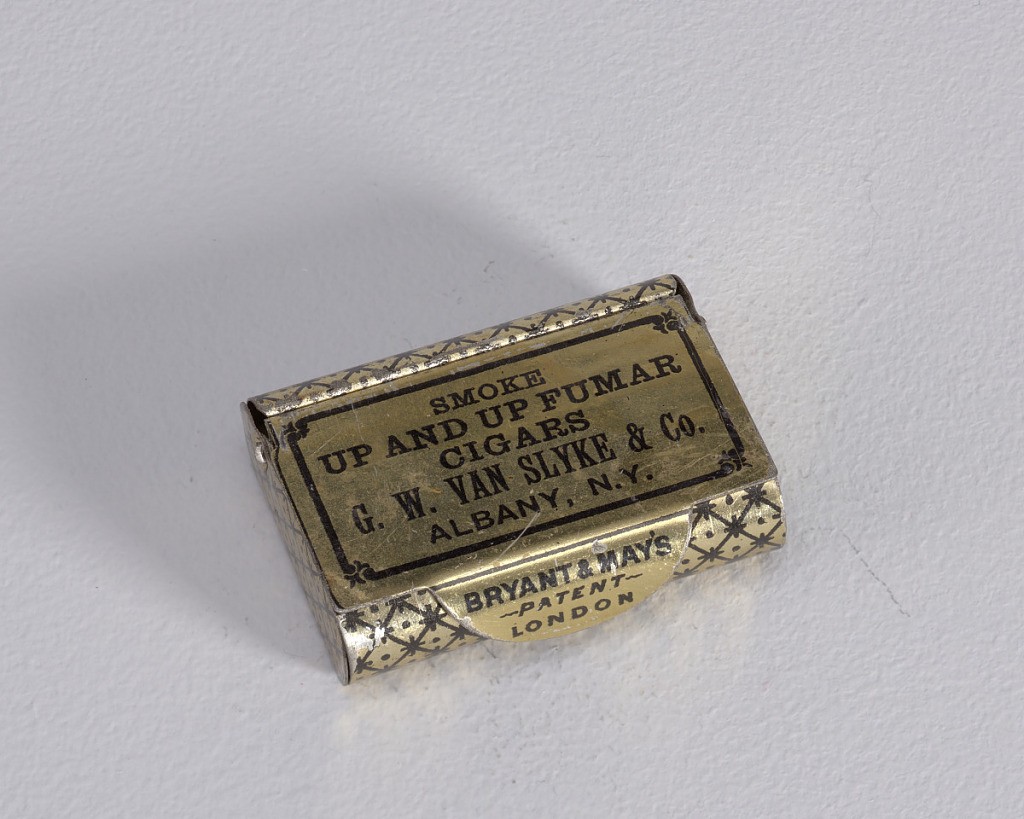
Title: "Smoke Up & Up Fumar Cigars"
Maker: Huntley, Boorne, & Stevens
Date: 1870–80
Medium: Plated tin, printed gilded
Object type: Matchsafe
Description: Rectangular, curved sides, snuff box style container, featuring black printed decoration on gold ground, cover inscribed "Smoke Up and Up Fumar Cigars, G.W. Van Slyke & Co., Albany, N.Y.", inscribed on thumb catch to right "Bryant & May's, Patent, London" , diamond, star and dot pattern on rest of box body. Striker on reverse.